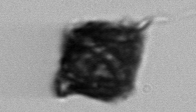
Label: Gonyaulax